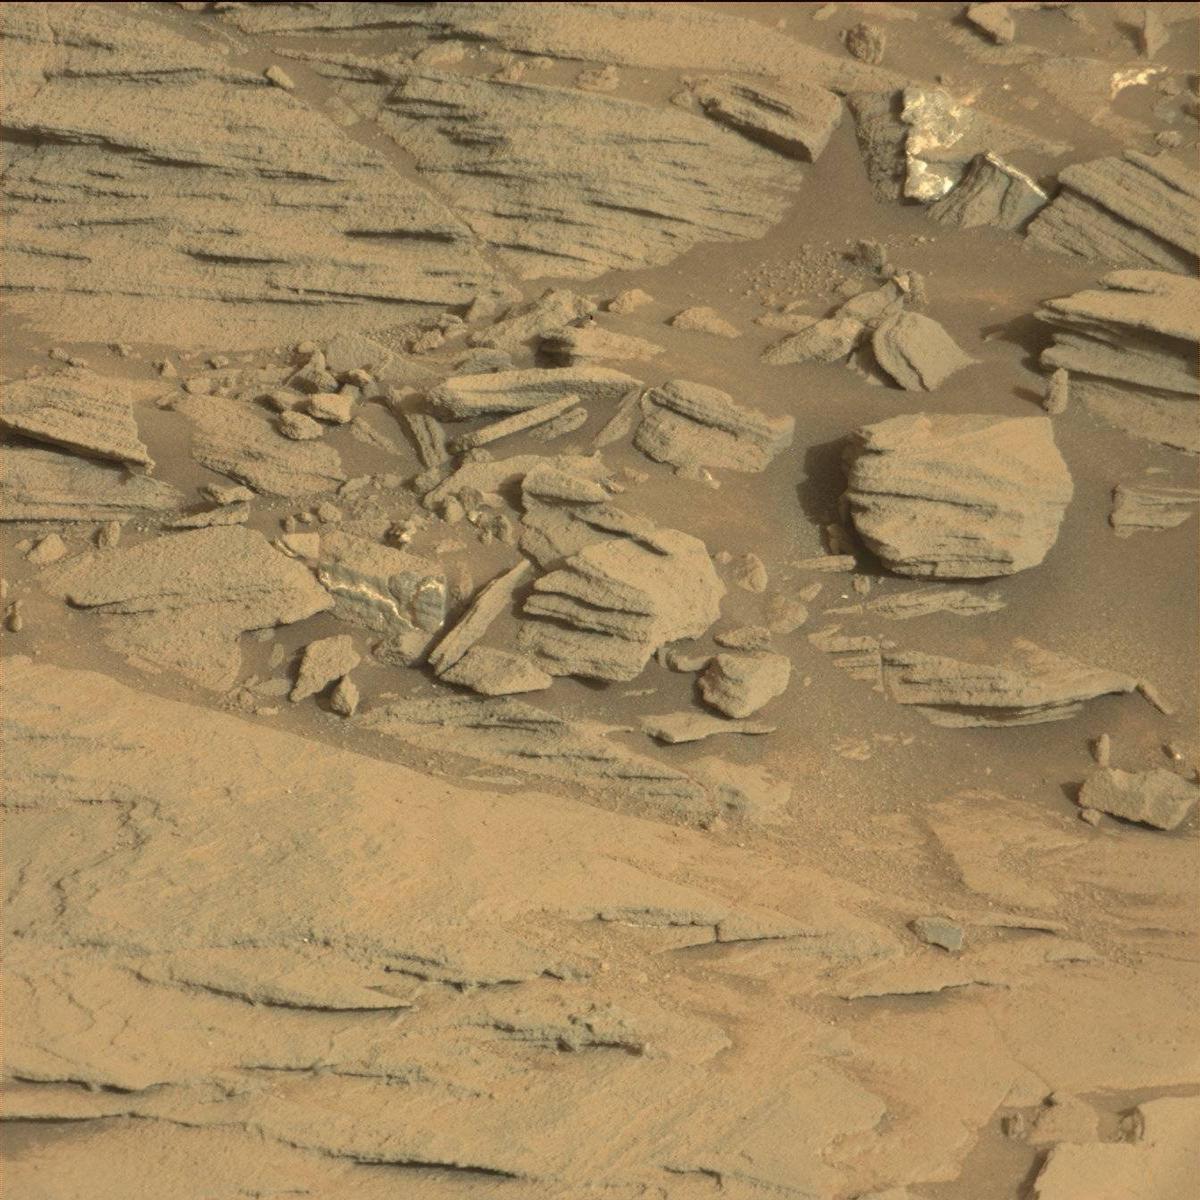
Terrain classes present: Bedrock, Rock, Sand / Soil